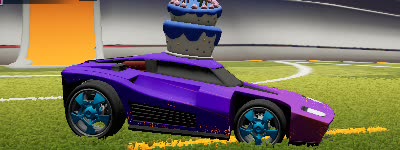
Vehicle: breakout